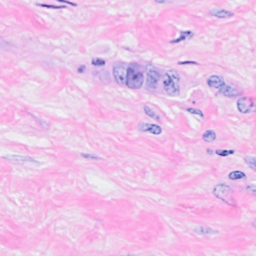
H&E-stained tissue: Breast